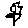
Label: flower